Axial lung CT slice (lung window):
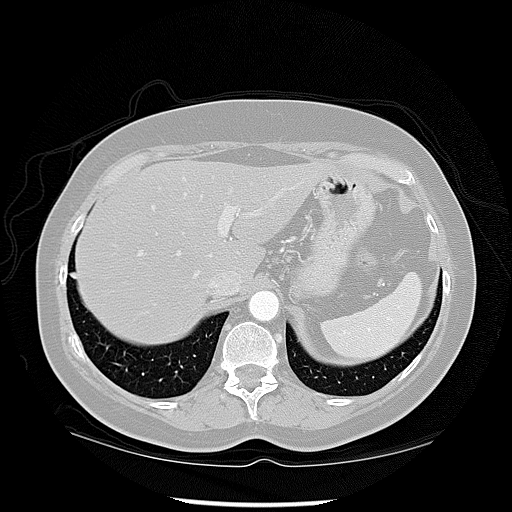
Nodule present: no